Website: crate-barrel
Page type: billing-address
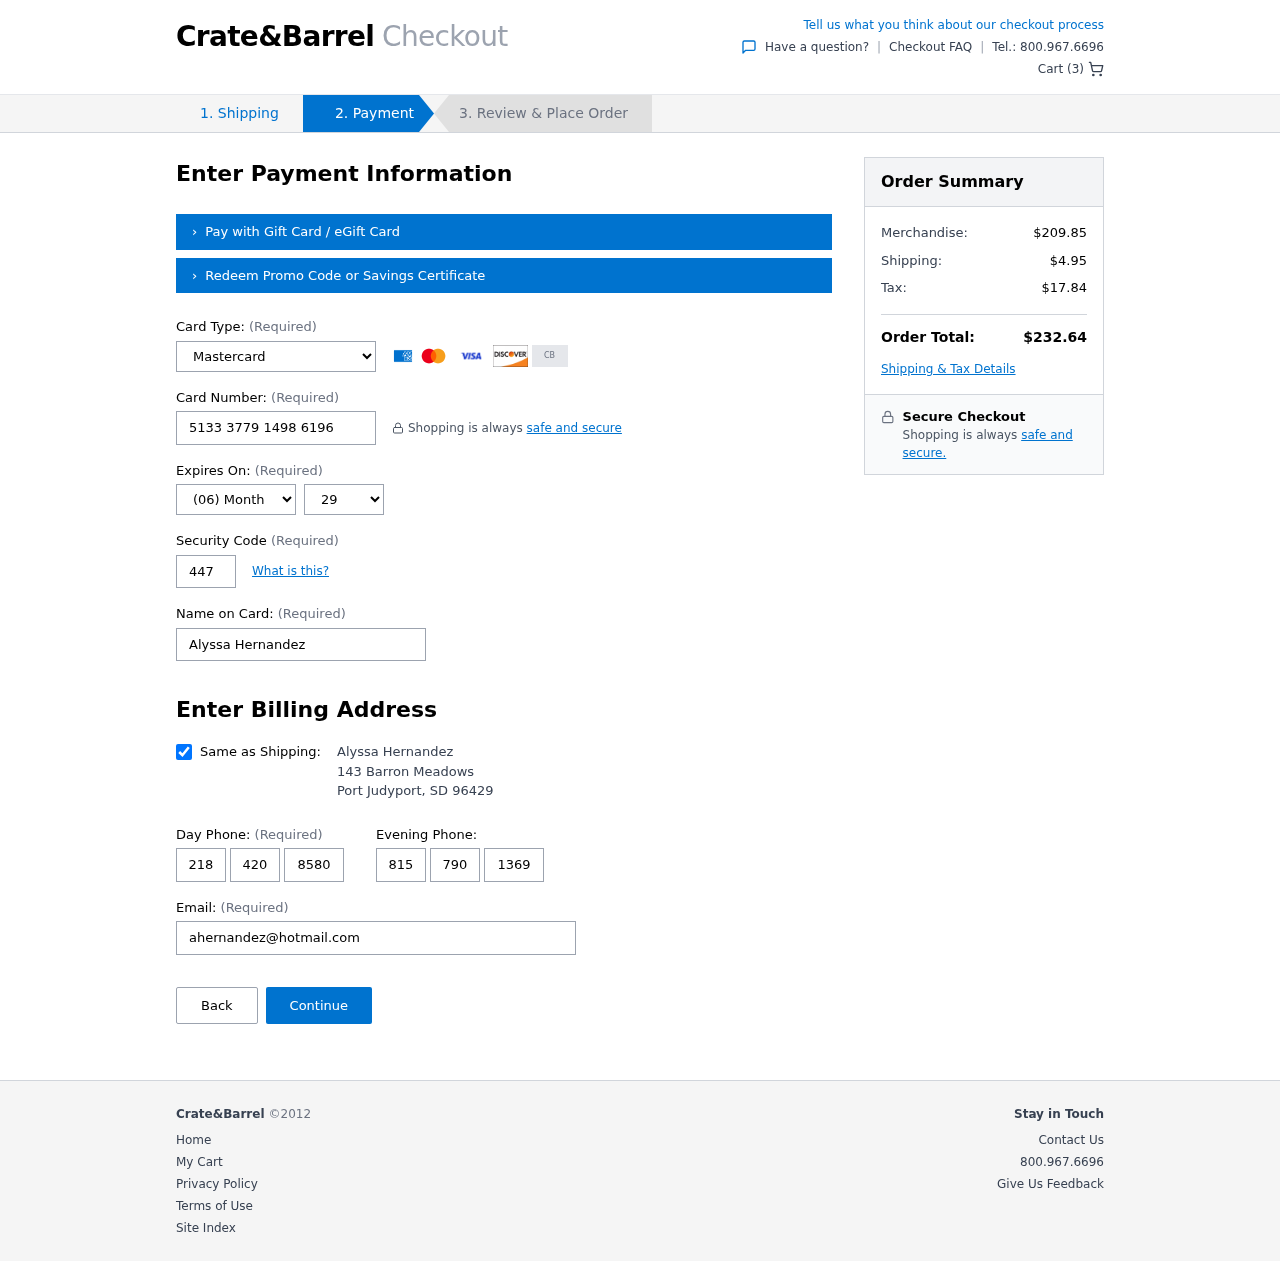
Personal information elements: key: PII_CARD_CVV
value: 447
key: PII_CARD_EXPIRY_MONTH
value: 06
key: PII_CARD_EXPIRY_YEAR
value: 29
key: PII_CARD_NUMBER
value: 5133 3779 1498 6196
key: PII_CARD_TYPE
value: Mastercard
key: PII_CITY
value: Port Judyport
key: PII_EMAIL
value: ahernandez@hotmail.com
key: PII_FULLNAME
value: Alyssa Hernandez
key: PII_PHONE_ALT_AREA
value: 815
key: PII_PHONE_ALT_PREFIX
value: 790
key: PII_PHONE_ALT_SUFFIX
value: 1369
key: PII_PHONE_AREA
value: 218
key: PII_PHONE_PREFIX
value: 420
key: PII_PHONE_SUFFIX
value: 8580
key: PII_POSTCODE
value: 96429
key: PII_STATE_ABBR
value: SD
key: PII_STREET
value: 143 Barron Meadows
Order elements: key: ORDER_NUM_ITEMS
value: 3
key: ORDER_SUBTOTAL
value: $209.85
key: ORDER_SHIPPING_COST
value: $4.95
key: ORDER_TAX
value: $17.84
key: ORDER_TOTAL
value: $232.64